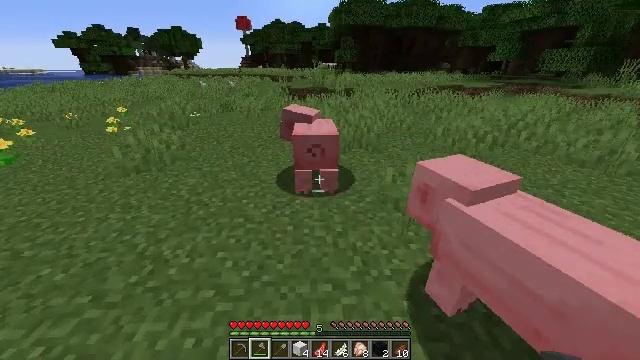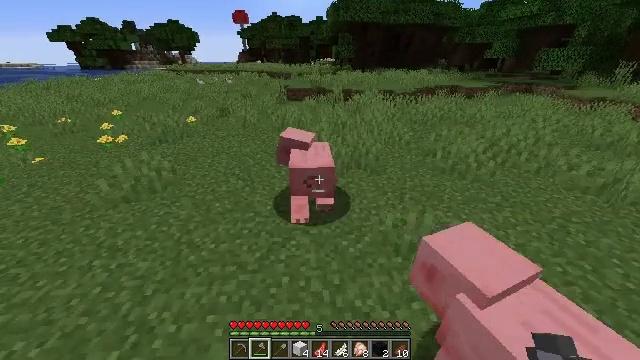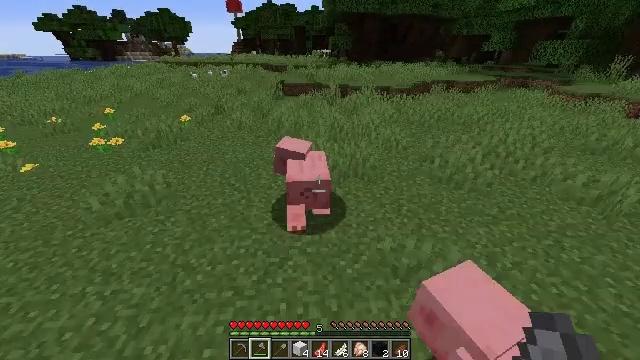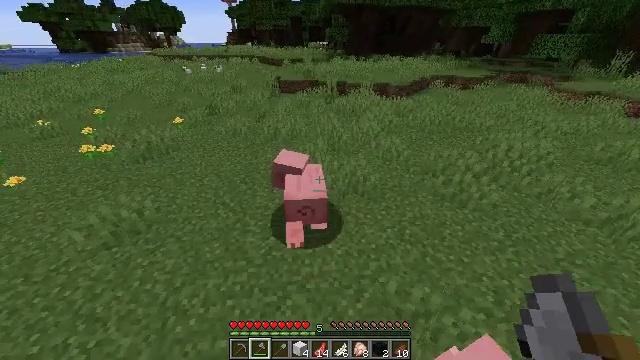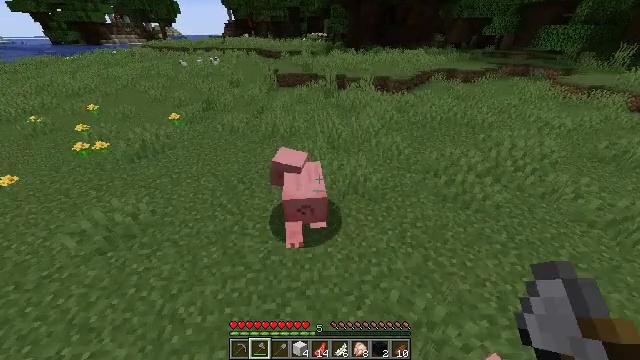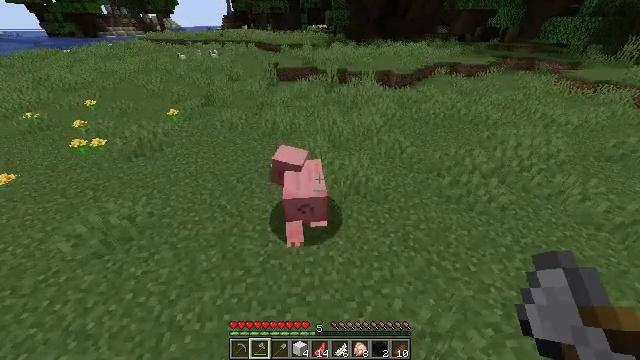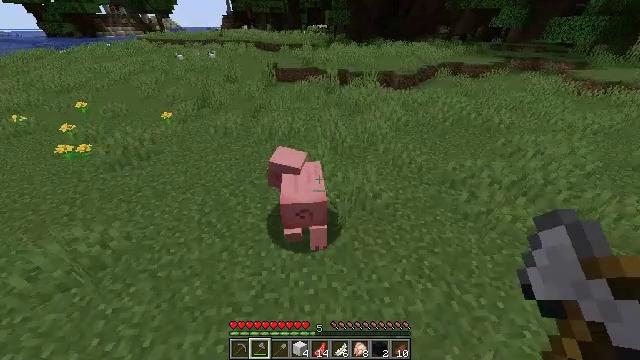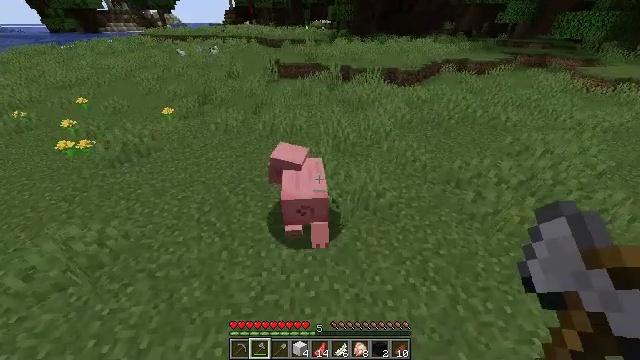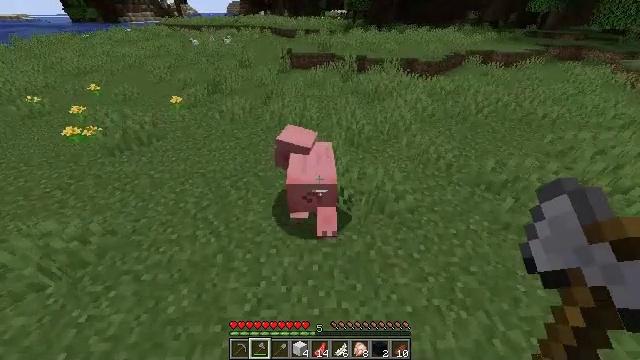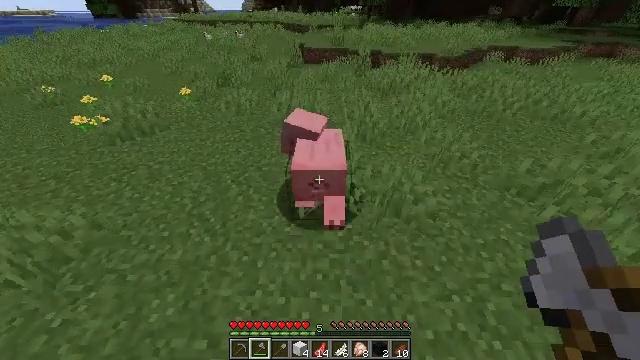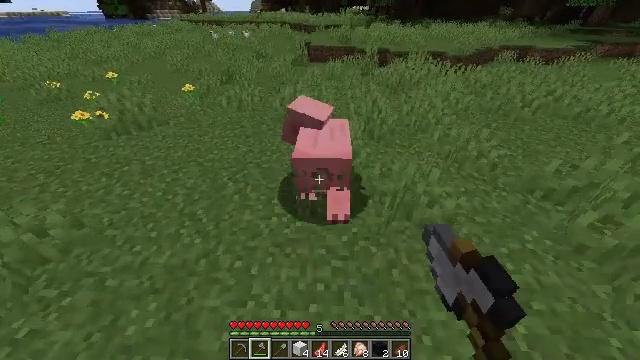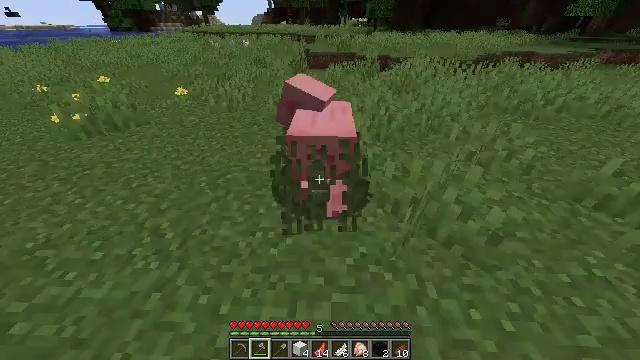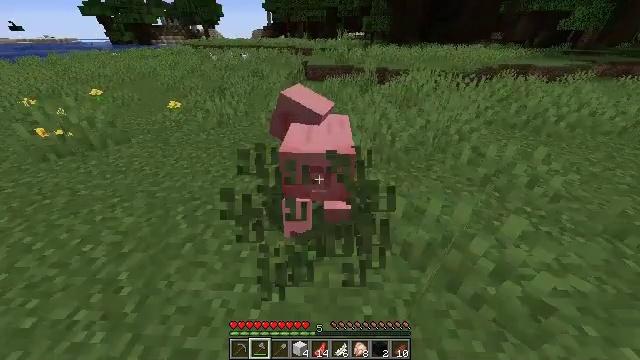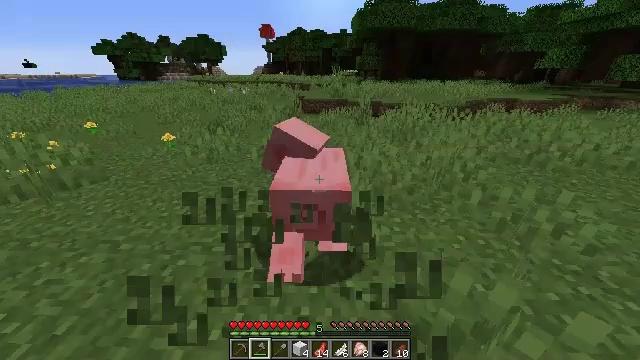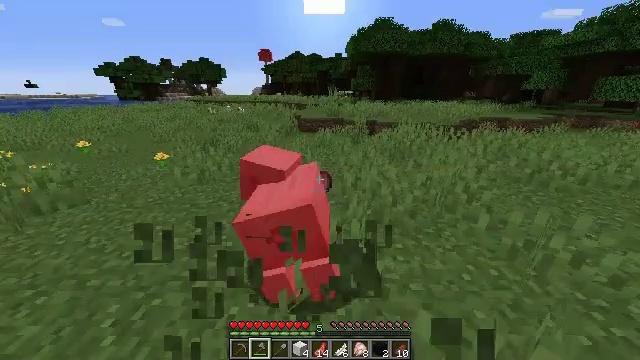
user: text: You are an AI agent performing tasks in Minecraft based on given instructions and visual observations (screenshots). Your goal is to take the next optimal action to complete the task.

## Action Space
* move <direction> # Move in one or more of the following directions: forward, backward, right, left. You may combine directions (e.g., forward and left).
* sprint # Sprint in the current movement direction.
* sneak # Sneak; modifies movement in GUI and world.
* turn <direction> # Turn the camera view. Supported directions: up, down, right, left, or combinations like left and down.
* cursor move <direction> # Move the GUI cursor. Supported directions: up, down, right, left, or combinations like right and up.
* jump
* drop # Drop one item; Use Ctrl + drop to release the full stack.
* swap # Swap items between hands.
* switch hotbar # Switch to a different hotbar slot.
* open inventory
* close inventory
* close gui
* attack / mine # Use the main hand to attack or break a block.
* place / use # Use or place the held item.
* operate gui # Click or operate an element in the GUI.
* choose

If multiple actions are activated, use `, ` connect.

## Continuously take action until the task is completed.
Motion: motion action
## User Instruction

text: Combat the pig.
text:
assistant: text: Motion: move forward, sprint, turn down, jump
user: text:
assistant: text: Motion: move forward, sprint, turn down, jump
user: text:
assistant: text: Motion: move forward, sprint, turn down
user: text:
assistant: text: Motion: move forward, sprint, turn down
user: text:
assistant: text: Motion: move forward, sprint, turn down
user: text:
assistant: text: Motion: move forward, sprint
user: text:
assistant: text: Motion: move forward, sprint
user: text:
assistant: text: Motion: move forward, sprint, turn left and down
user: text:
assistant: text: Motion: move forward, sprint, turn left, attack / mine
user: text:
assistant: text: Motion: move forward, sprint, turn left, attack / mine
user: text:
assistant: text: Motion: move forward, sprint, turn up, attack / mine
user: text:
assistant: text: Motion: move forward, turn up
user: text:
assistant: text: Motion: move forward, turn up
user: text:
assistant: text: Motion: move forward, turn up
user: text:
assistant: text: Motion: no_op